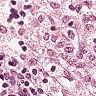
Metastatic tissue present: no